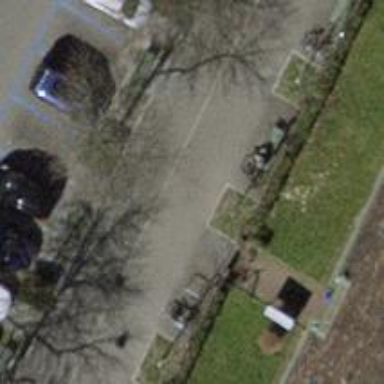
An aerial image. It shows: Tree-lined avenue.